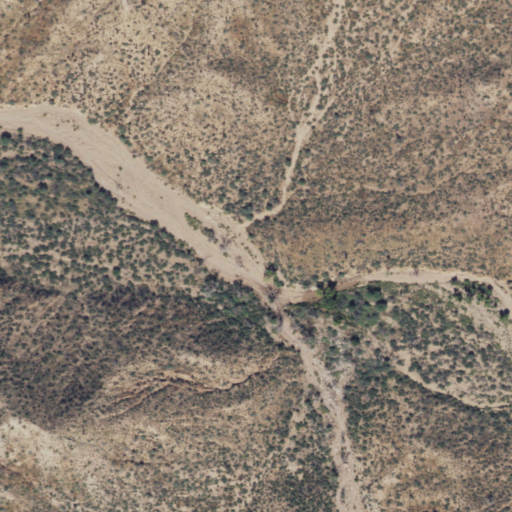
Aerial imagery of valley in Arizona named Mud Spring Canyon containing grassland, woody wetlands, and shrub